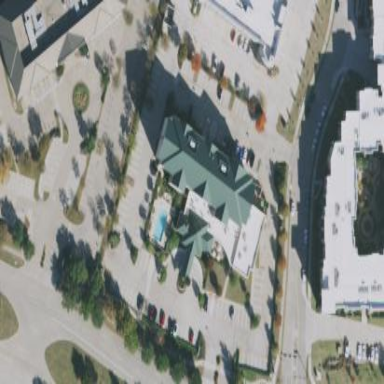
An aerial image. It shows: Hotel building.